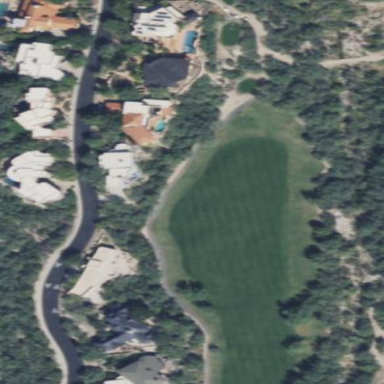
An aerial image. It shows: Area of rough grass used for golf.